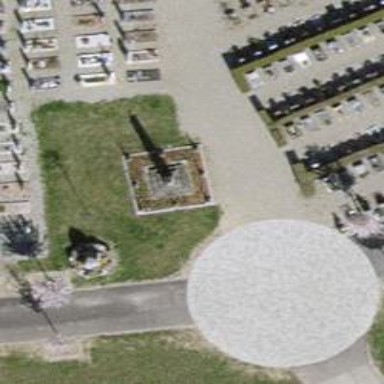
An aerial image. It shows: War memorial in the form of obelisk.